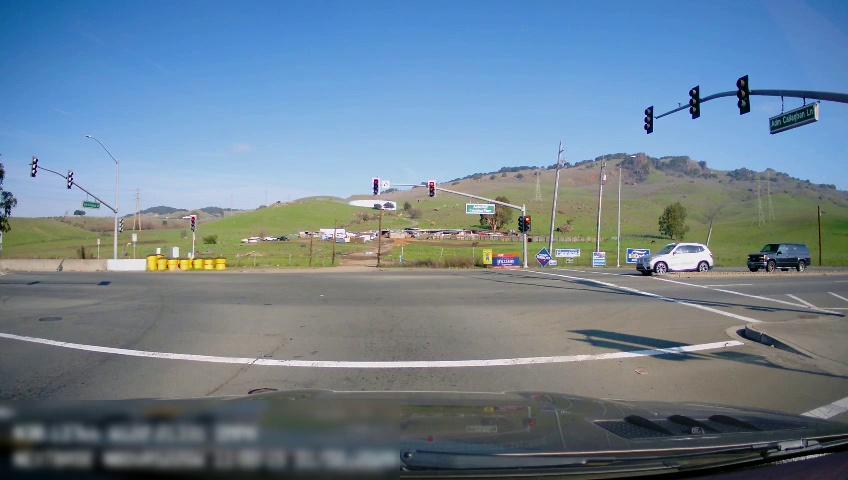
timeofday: Day
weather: Sunny
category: Drivable Space
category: Vehicles | SUV
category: Vehicles | SUV
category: Lanes | Opposite Lane
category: Traffic | Lights
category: Traffic | Lights
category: Traffic | Lights
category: Traffic | Lights
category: Traffic | Lights
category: Traffic | Lights
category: Traffic | Lights
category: Traffic | Signs
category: Traffic | Lights
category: Traffic | Lights
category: Traffic | Signs
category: Traffic | Lights
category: Traffic | Lights
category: Traffic | Signs